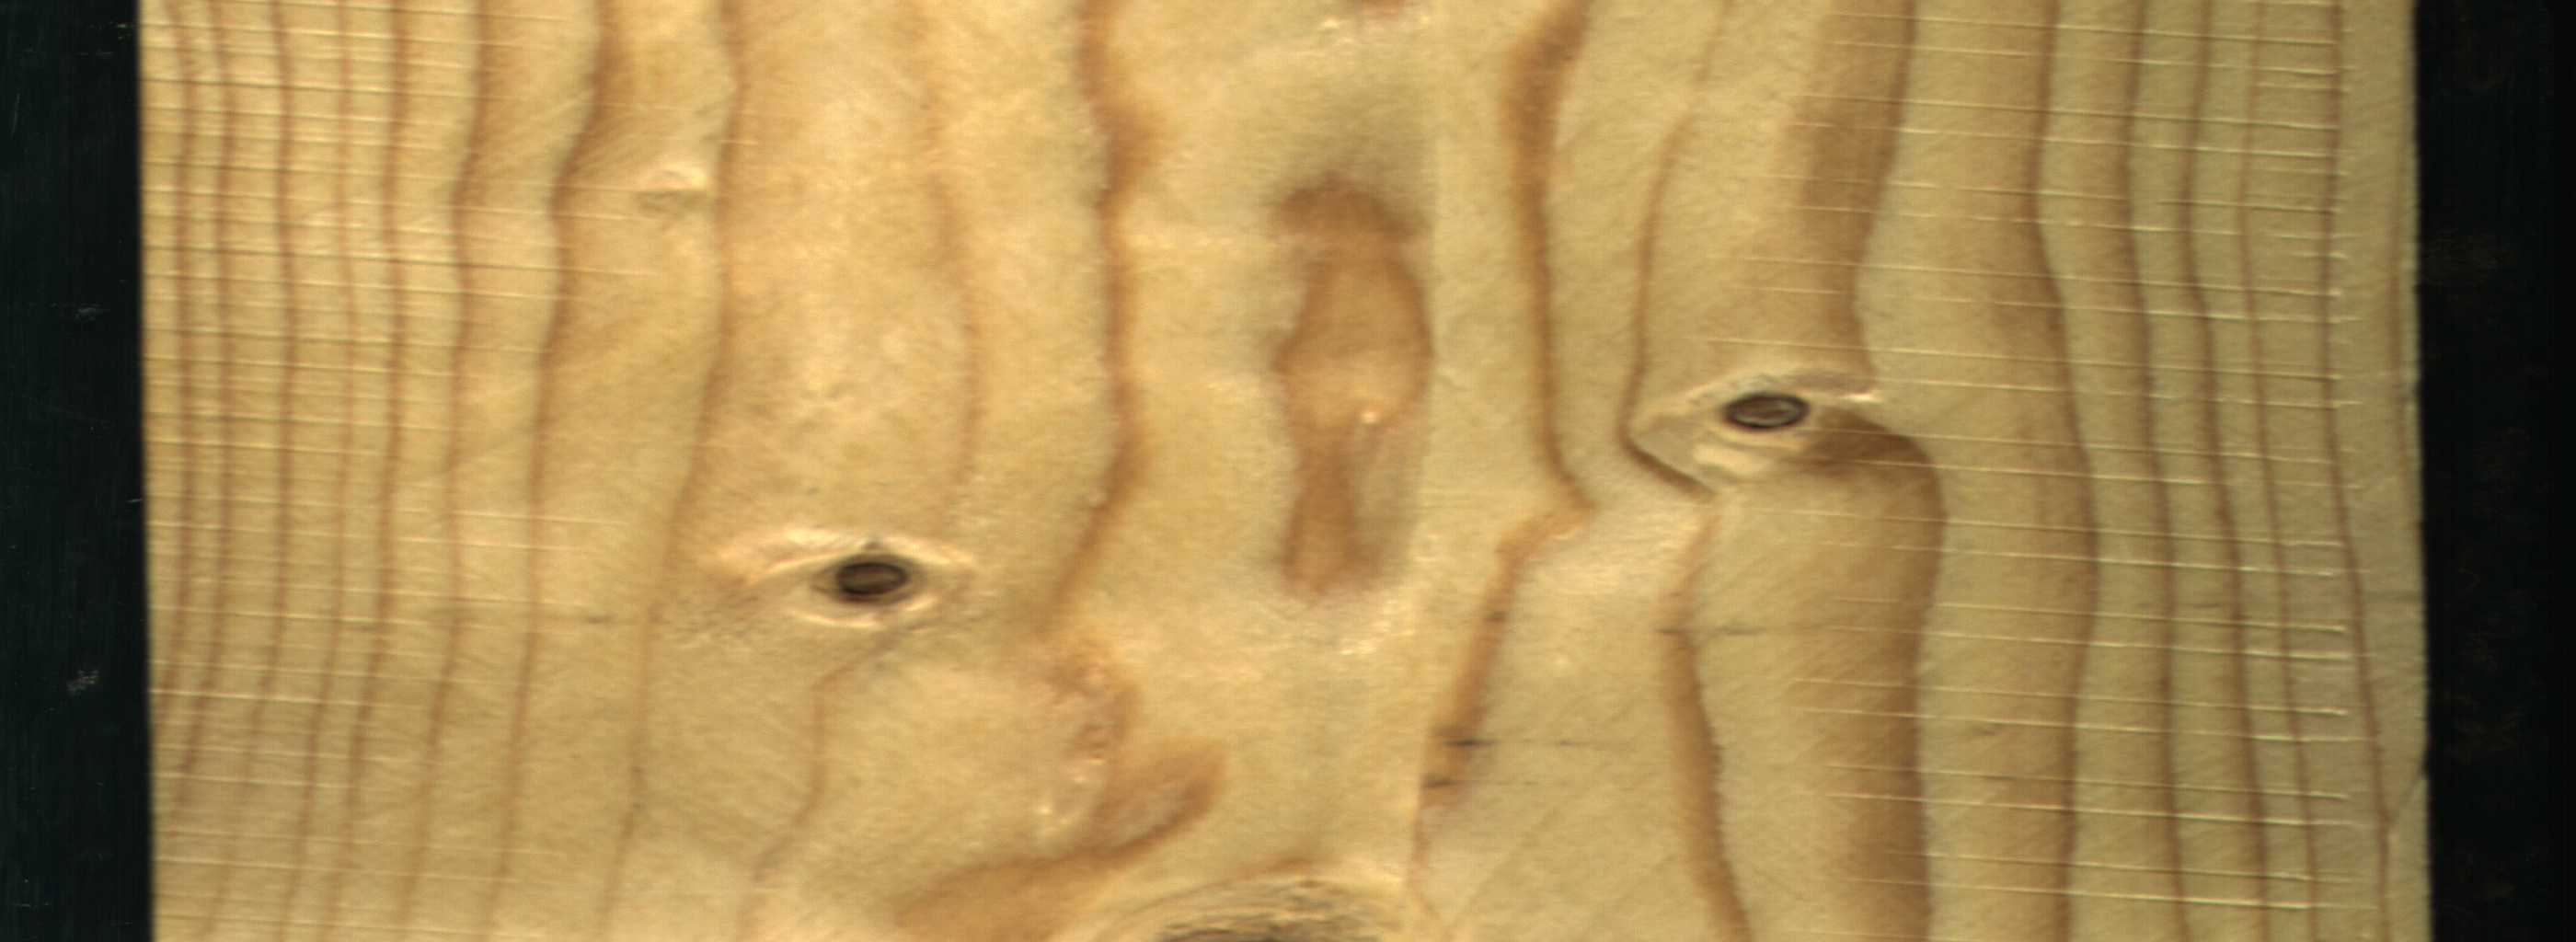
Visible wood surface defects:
Dead_Knot
Dead_Knot
Live_Knot